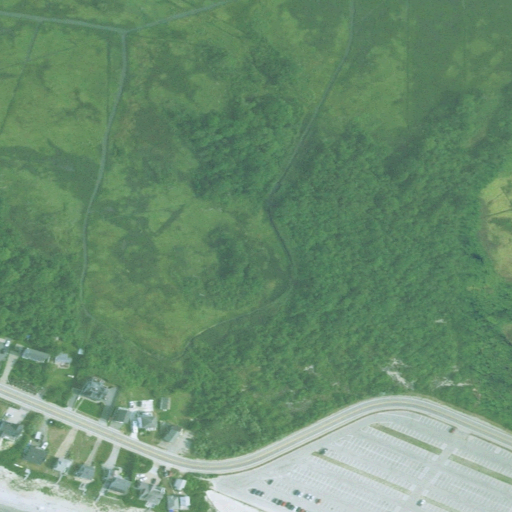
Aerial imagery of beach in Rhode Island named Sand Hill Cove State Beach containing herbaceous wetlands, medium intensity development, barren land, high intensity development, low intensity development, and open development